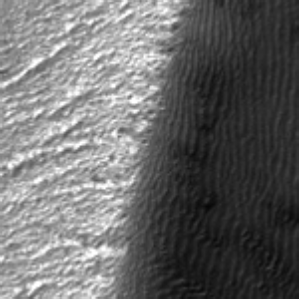
Label: frost